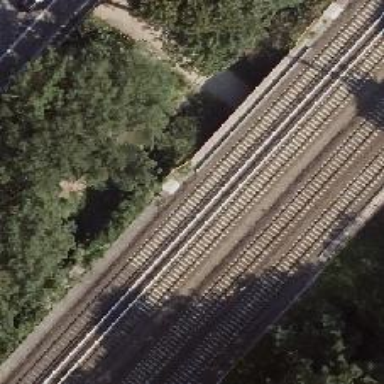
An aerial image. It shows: Bridge used by the electrified light rail system.